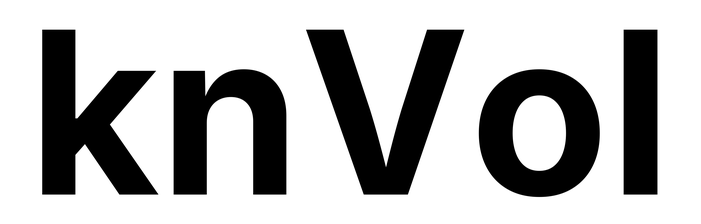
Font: Inter_Bold